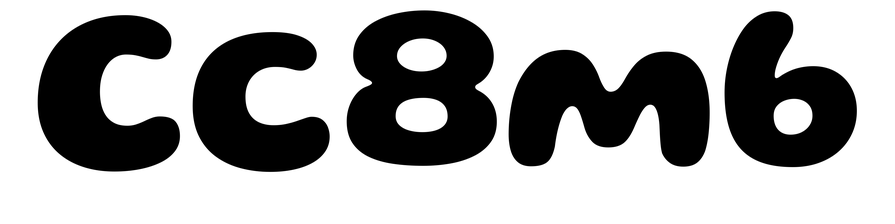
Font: Gluten_Bold